Question: I am trying to solve this K&R question. I tried this code in CodeBlocks.
'''
int main()
{
int c, d;
while ( (c=getchar()) != EOF)
{
d = 0;
if (c == '\')
{
putchar('\');
putchar('\');
d = 1;
}
if (c == ' ')
{
putchar('\');
putchar('t');
d = 1;
}
if (c == '')
{
putchar('\');
putchar('b');
d = 1;
}
if (d == 0)
putchar(c);
}
return 0;
}
'''
But when i press backspace is not being displayed in place of that.

Please help me.
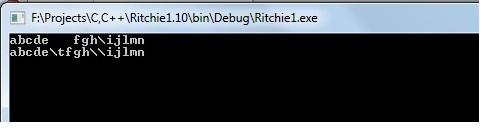
Answer: It's because the console window handles keyboard and editing keys itself.
You have to look into the Windows <URL> function.
---
To clear the 'ENABLE_PROCESSED_INPUT' and 'ENABLE_LINE_INPUT' flags:
'''
// Get the console handle for 'stdin'
HANDLE hConsoleStdin = GetStdHandle(STD_INPUT_HANDLE);
// Get the current flags
DWORD flags;
if (GetConsoleFlags(hConsoleStdin, &flags))
{
// Now 'flags' contain the current flags
// Remove the flags we don't want there
flags &= ~(ENABLE_PROCESSED_INPUT | ENABLE_LINE_INPUT);
// And finally set the new flags
SetConsoleFlags(hConsoleStdin, flags);
}
'''
The above code is tested, as I don't have access to a Windows machine.